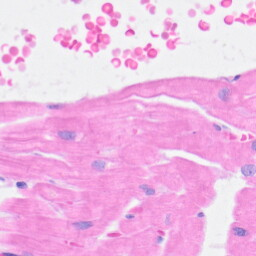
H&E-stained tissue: Heart